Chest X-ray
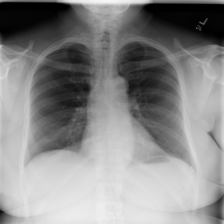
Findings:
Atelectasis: negative
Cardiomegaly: negative
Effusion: negative
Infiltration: negative
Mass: negative
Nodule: negative
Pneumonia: negative
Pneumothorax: negative
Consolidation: negative
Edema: negative
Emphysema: negative
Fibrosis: negative
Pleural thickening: negative
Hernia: negative